【题型】填空题　【知识点】解析几何　【难度】easy
已知线段$PQ$两端点的坐标分别为$P(-1,1)$和$Q(2,2)$，若直线$l$恒过$(0,-1)$，且与线段$PQ$有交点，则$l$的斜率$k$的取值范围是\underline{\quad\quad}.
【解答】
\vspace{0.5cm}
\noindent\textbf{【答案】$(-\infty,-2]\cup\left[\dfrac{3}{2},+\infty\right)$}

\vspace{0.5cm}
\noindent\textbf{【分析】通过直线的位置关系，结合几何图形，计算特殊点的斜率}

\vspace{0.5cm}
\noindent\textbf{【详解】因为直线$l$恒过$A(0,-1)$，$P(-1,1)$和$Q(2,2)$，}
\noindent\textbf{所以$k_{AP}=\dfrac{-1-1}{0+1}=-2$，$k_{AQ}=\dfrac{-1-2}{0-2}=\dfrac{3}{2}$.}
\noindent\textbf{由题意可知，直线$l$的斜率存在且$l$的斜率$k$，若直线$l$与线段$PQ$有交点，如图所示}

\noindent\textbf{由图象可知，$k\geq k_{AQ}$或$k\leq k_{AP}$，即$k\geq\dfrac{3}{2}$或$k\leq -2$，}
\noindent\textbf{所以$l$的斜率$k$的取值范围是为$(-\infty,-2]\cup\left[\dfrac{3}{2},+\infty\right)$.}
\noindent\textbf{故答案为：$(-\infty,-2]\cup\left[\dfrac{3}{2},+\infty\right)$.}
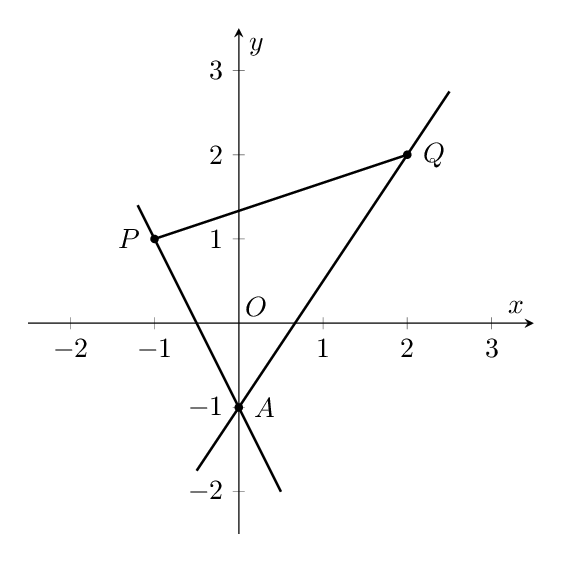